Question: I recently tried to add a new Site/App:

Afterwards I choose "Android App" and fill out (or don't fill out, it doesen't matter at this point) the form.
Afterwards I click the "Continue" button which should lead me to the next step - getting my "Site Code".
But instead of redirecting me there, I get redirected to 'admob.com' and I'm logged out.
Brilliant.
By the way, I am using my google account to log in.
I tried different browsers, cleaned cookies/passwords - nothing helped :/.
I already have 4 active android apps there.
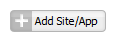
Answer: Turned out this has been a temporary bug with Admob.
It has been fixed today.